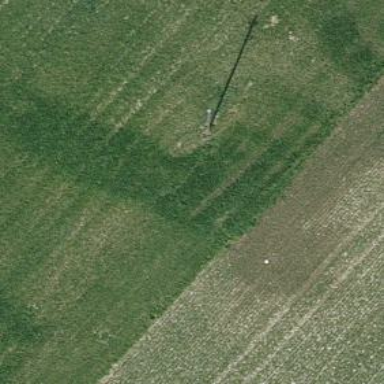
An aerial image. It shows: Minor power line with three cables.